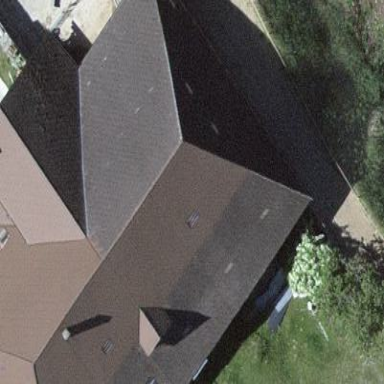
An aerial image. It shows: Farm building.